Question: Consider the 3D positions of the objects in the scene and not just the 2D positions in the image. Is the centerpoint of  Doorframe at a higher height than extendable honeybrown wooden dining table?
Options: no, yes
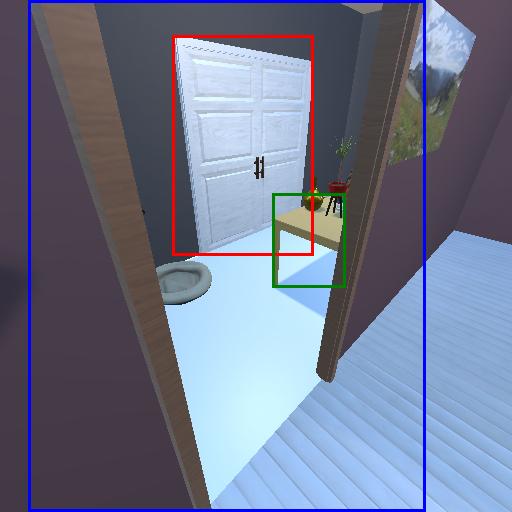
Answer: no